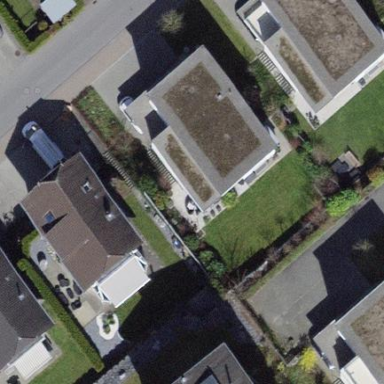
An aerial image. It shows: Flat-roofed apartment building.